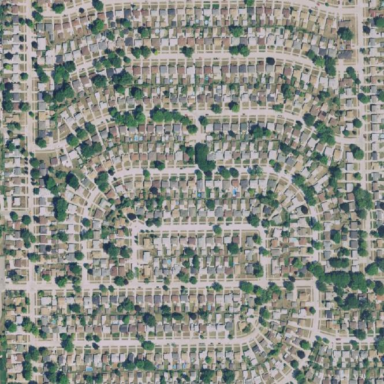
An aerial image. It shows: Neighborhood.